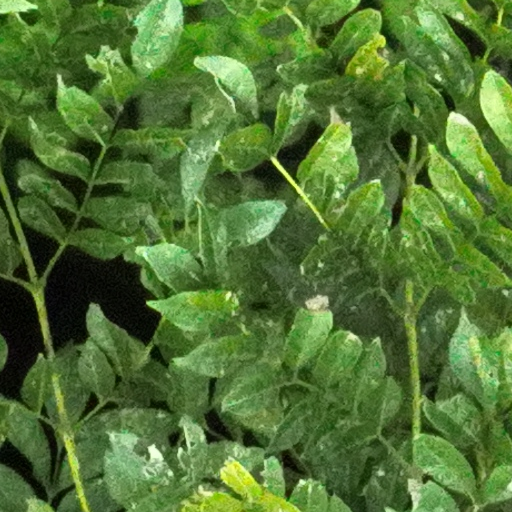
Species: Jacaranda copaia
GBIF accepted scientific name: Jacaranda copaia
Crown area (m\u00b2): 147.944